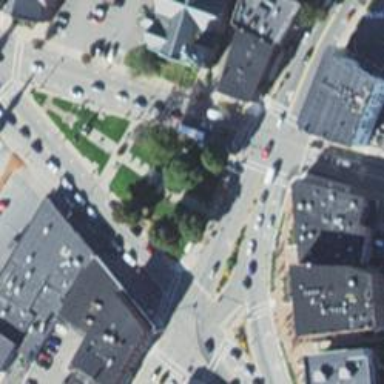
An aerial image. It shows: Park located in historic district.